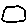
Label: hexagon